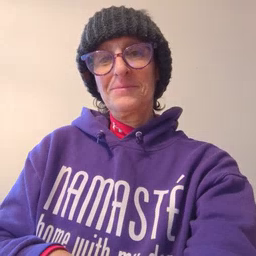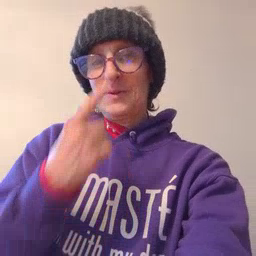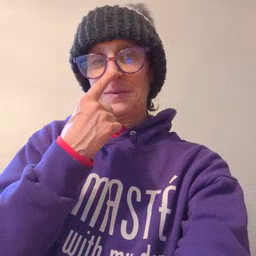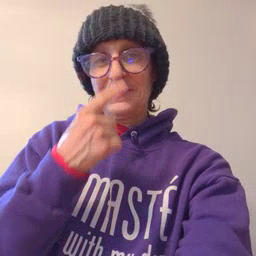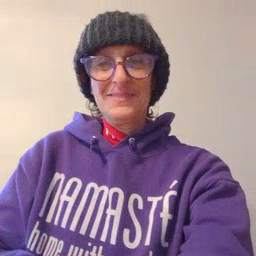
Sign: nose